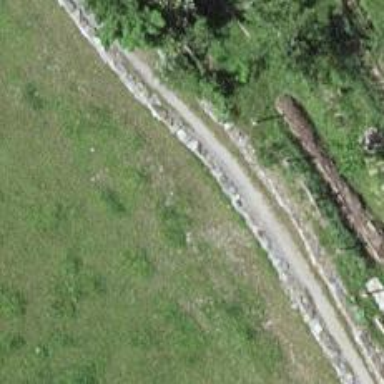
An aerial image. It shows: Dry stone wall barrier.